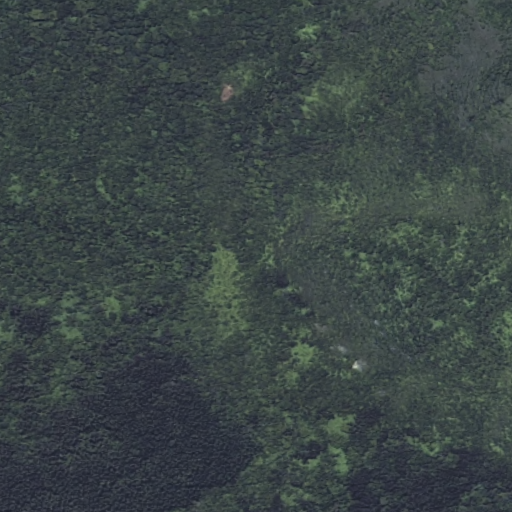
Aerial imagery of mountain in Hawaii named Pu‘ukae‘o containing only unknown